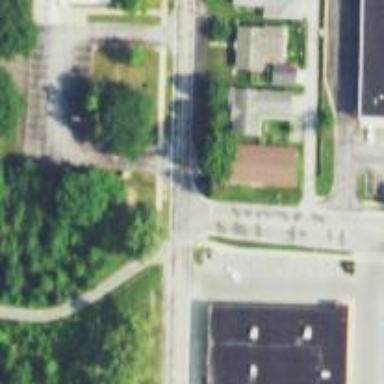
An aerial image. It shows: Crossing on asphalt footway.